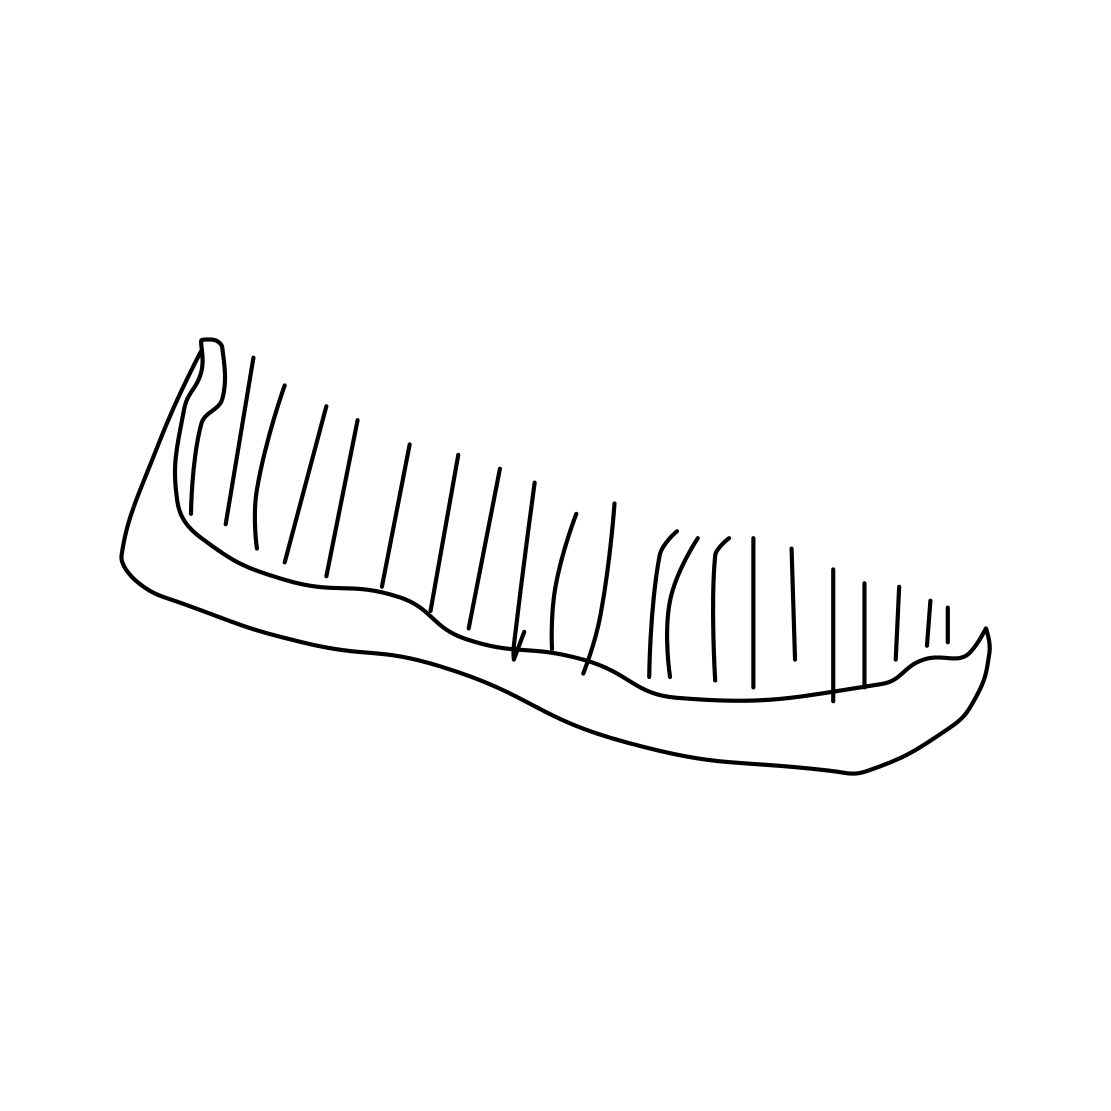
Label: comb